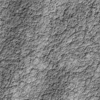
Label: not_dusty